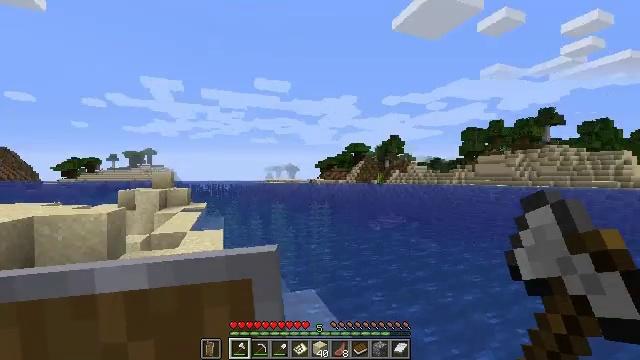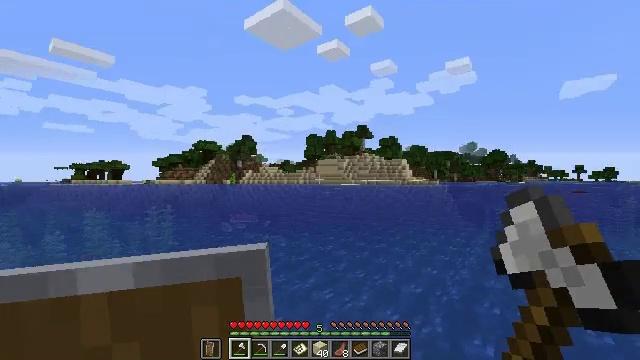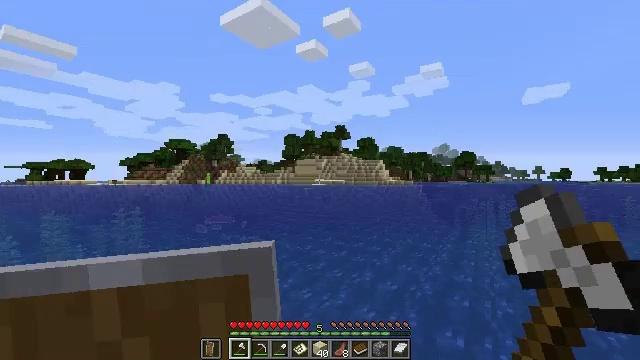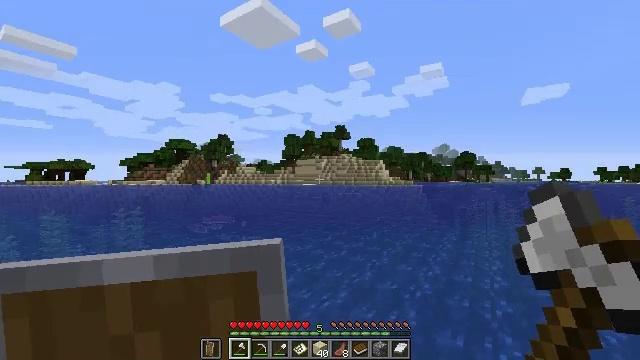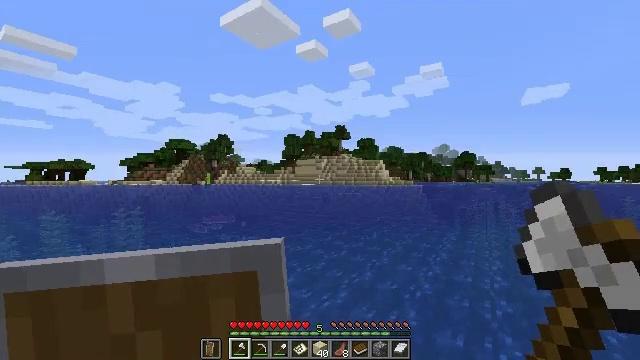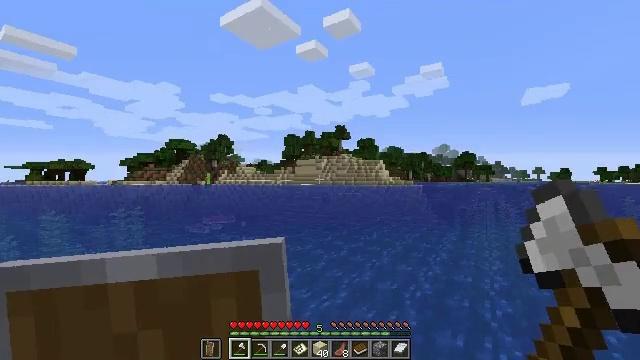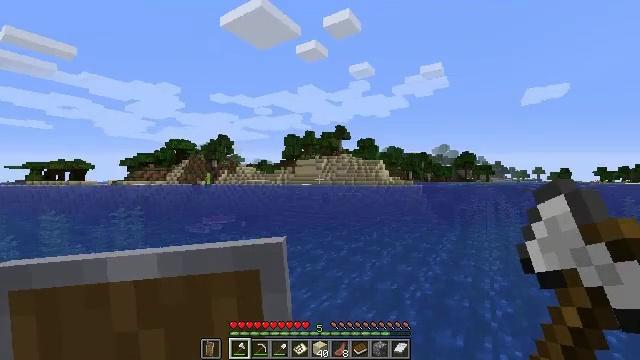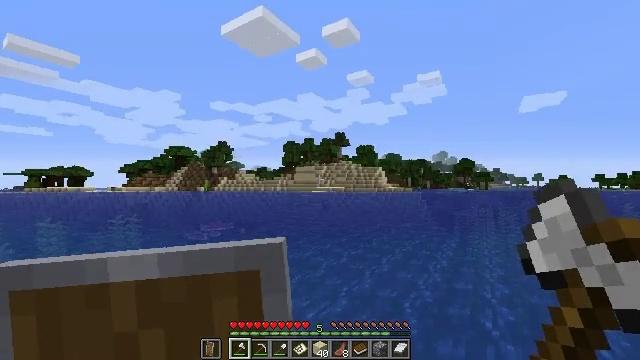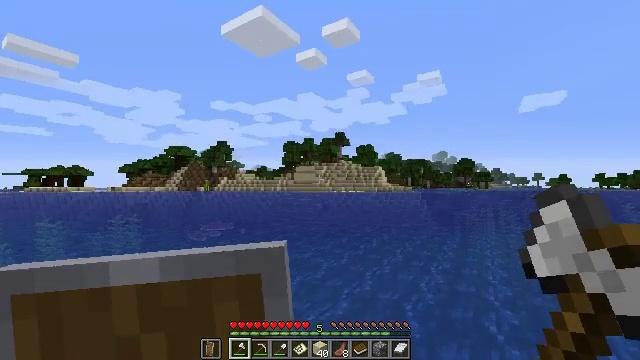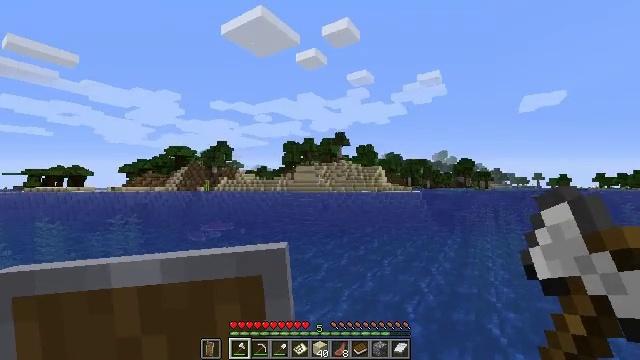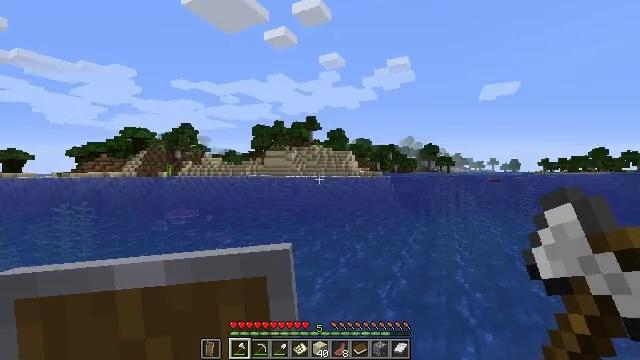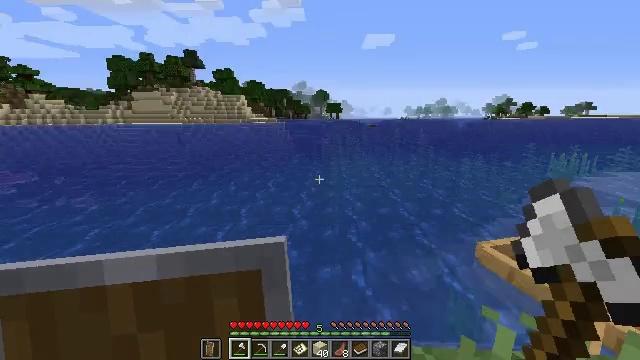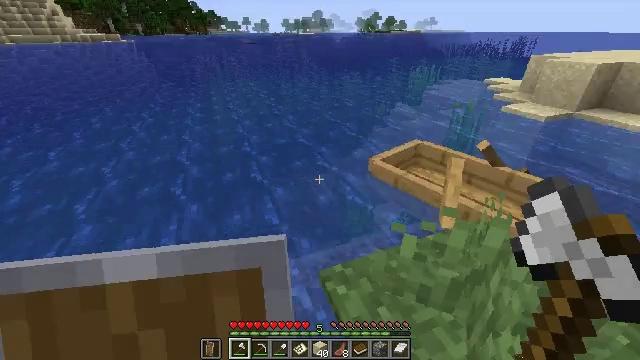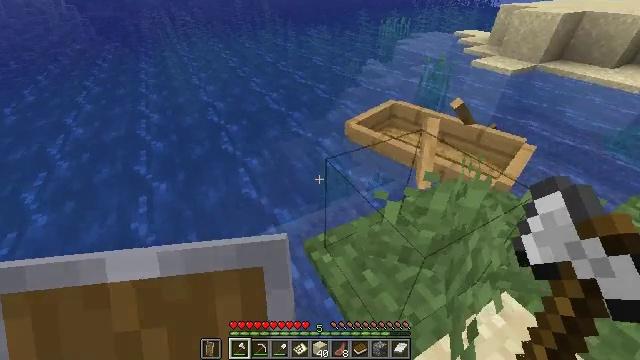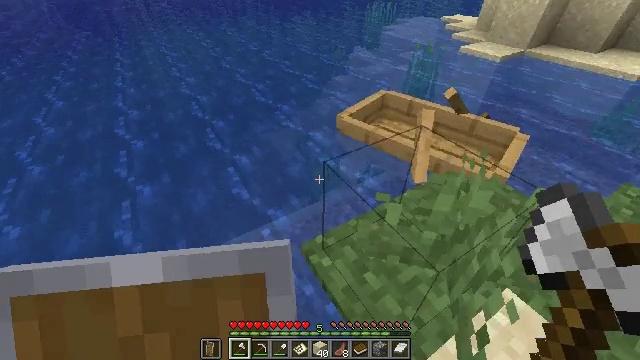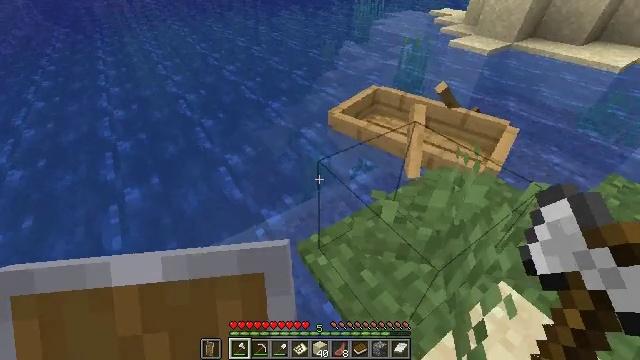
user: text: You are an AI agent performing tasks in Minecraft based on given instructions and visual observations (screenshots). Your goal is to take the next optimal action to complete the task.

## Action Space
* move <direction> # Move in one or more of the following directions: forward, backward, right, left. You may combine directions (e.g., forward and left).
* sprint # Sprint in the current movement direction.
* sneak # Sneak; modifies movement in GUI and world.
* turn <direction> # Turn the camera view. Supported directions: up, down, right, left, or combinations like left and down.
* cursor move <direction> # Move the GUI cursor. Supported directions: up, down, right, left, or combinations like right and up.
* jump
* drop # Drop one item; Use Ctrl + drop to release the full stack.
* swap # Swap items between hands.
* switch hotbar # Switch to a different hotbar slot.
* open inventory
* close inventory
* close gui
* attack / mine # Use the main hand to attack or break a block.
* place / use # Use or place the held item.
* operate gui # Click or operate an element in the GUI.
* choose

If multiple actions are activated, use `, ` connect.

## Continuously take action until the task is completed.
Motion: motion action
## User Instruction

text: Drop a filled map.
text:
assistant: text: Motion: turn right
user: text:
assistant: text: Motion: turn right
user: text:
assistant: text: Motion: no_op
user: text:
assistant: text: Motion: no_op
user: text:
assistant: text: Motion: no_op
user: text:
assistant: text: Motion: no_op
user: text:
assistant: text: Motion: turn up
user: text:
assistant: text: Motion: move forward
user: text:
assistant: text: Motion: move forward
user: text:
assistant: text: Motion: move forward, turn right and down
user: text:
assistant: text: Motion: move forward, turn right and down
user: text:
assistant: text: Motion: move forward, turn right and down
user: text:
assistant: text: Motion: turn right and down
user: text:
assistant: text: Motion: turn right and down
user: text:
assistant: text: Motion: turn right
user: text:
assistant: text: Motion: turn right and down
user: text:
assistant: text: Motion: turn right and down
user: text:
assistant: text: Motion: turn right
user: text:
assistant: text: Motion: turn right and up
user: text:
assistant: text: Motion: turn up
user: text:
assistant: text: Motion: turn right and up
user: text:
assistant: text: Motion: turn right and up
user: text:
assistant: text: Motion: move forward
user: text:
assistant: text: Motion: move forward, use / place
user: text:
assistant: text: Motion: move forward, use / place
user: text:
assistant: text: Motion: move forward, use / place
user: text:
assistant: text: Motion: no_op
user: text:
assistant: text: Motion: no_op
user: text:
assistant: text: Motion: no_op
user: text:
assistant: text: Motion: no_op